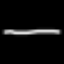
Label: line